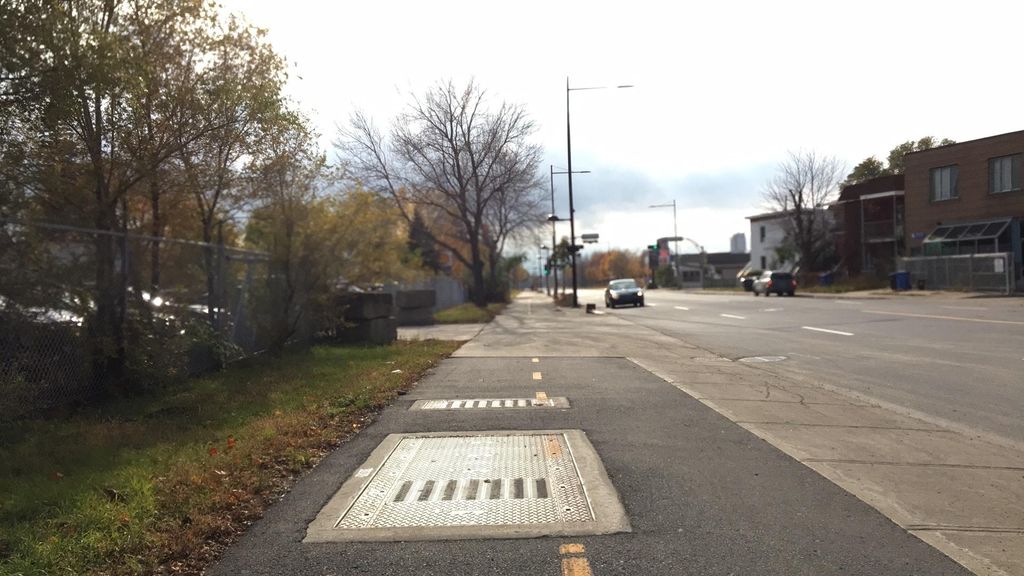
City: montreal